Question:
I need to change the text of '#foo #three' using 'this' to get the text of the div#one
The output I need is:
- - -
Html:
'''
<div id="foo">
<div id="one">cat</div>
<div id="two">dog</div>
<div id="three">mouse</div>
</div>
'''
JS:
'''
$("#foo #three").text($(this).parent().children().first().text());
'''
I need this code dynamically
<URL>
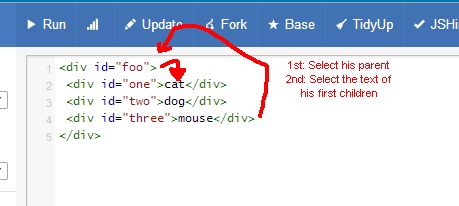
Answer: '''
$("#three").text($('#foo').children().first().text());
'''
Update: If you really want to use this to reference the match, would recommend to use each:
'''
$("#foo #three").each(function(){ // this only matches #three
$(this).text($(this).parent().children().first().text());
})
'''